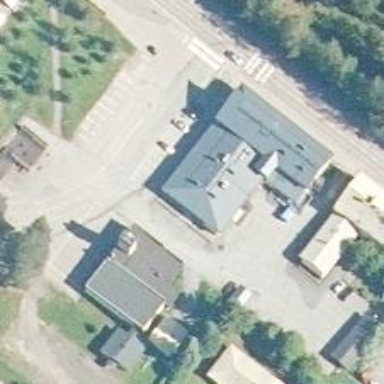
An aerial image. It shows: Pharmacy providing healthcare services.